The plot is a signal-to-image rendering of a rotating shaft's vibration measurement. Based on the visible evidence, which rotor condition applies: normal, misalignment, unbalance, looseness?
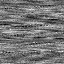
Answer: unbalance